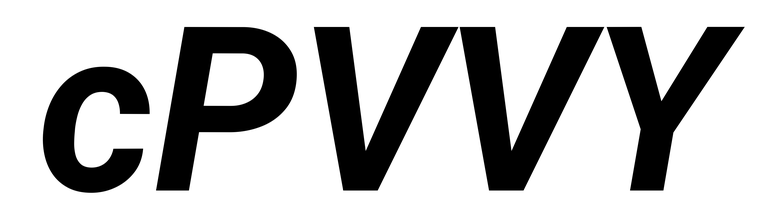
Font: Roboto-Italic_Bold_Italic